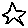
Label: star